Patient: sex M, age 52
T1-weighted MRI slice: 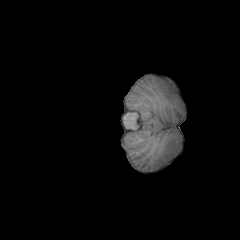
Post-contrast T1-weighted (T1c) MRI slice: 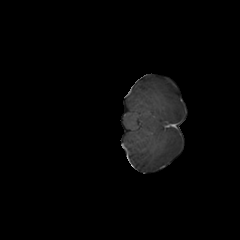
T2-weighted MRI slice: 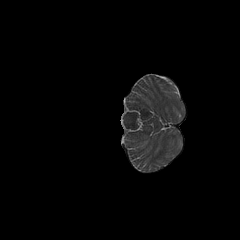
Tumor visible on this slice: no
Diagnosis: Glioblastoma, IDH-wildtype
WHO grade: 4